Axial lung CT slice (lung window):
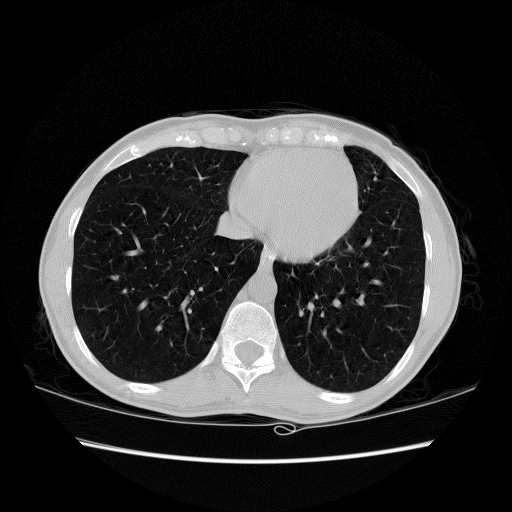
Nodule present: no